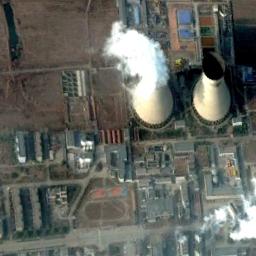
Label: thermal_power_station